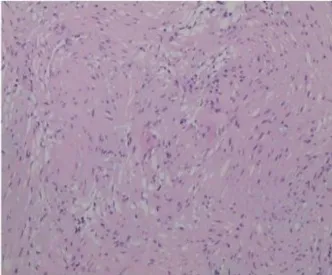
Hematoxylin-eosin staining showed that the tumor was composed of abundant spindle cells, which grew in concentric circles around small blood vessels (B). [Original magnifications: (B-D) 200x.
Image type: pathology (h&e)